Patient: sex M, age 52
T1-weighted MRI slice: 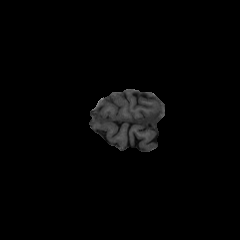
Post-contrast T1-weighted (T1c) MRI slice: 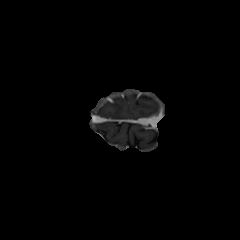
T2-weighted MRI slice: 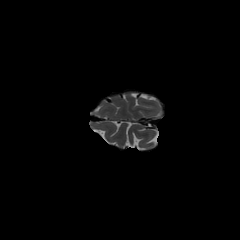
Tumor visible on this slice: no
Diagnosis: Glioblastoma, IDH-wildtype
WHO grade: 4